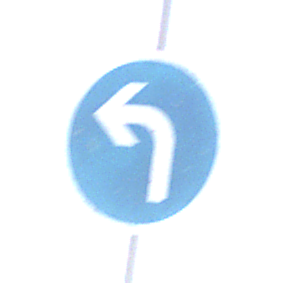
Verkehrszeichen: VorgeschriebeneFahrtrichtungLinks
Umgebung: Outdoor, Urban
Tageszeit: MorningAfternoon
Wetter: Clear
Licht: Natural
Jahreszeit: NotSpecified
Kontrast: HighContrast